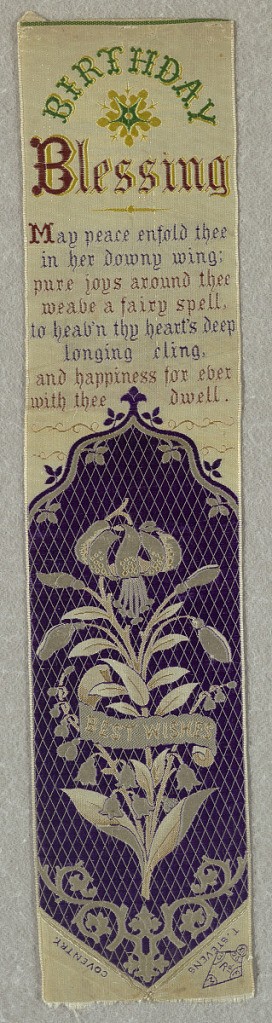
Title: Birthday Blessing
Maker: Thomas Stevens, English, 1828–1888
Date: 1873
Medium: silk Technique: jacquard woven
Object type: Bookmark
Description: White ribbon with a purple medallion showing white lilies and the words "Best Wishes" on a curving white banner. Above this is a woven inscription that reads "Birthday Blessing" at the top. Just below a passage reads "May peace enfold thee in her downy wing; pure joys around thee weave a faire spell, to heav'n thy hearts deep longing cling, and happiness forever with thee dwell."